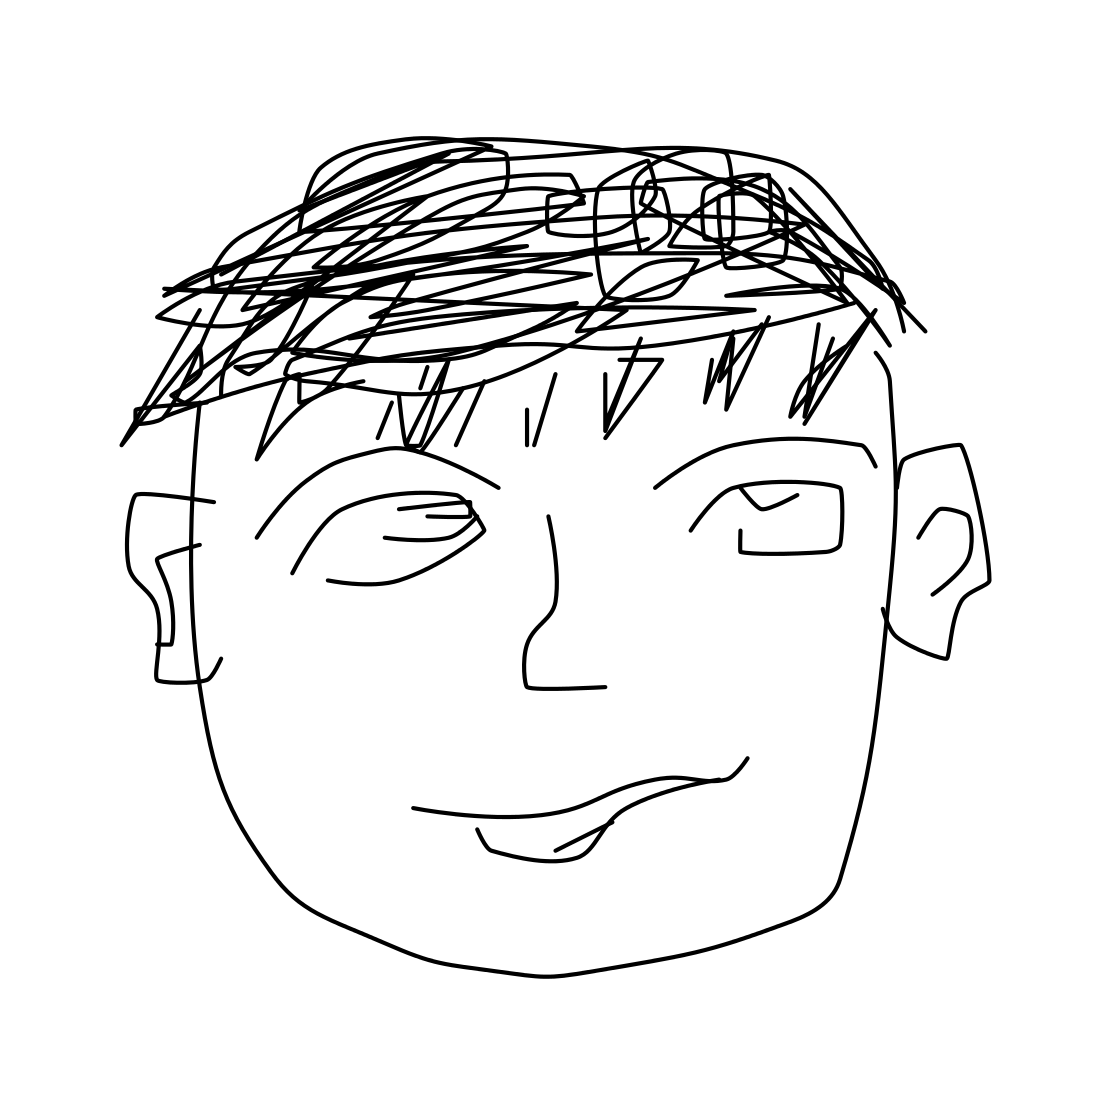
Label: face